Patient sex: F
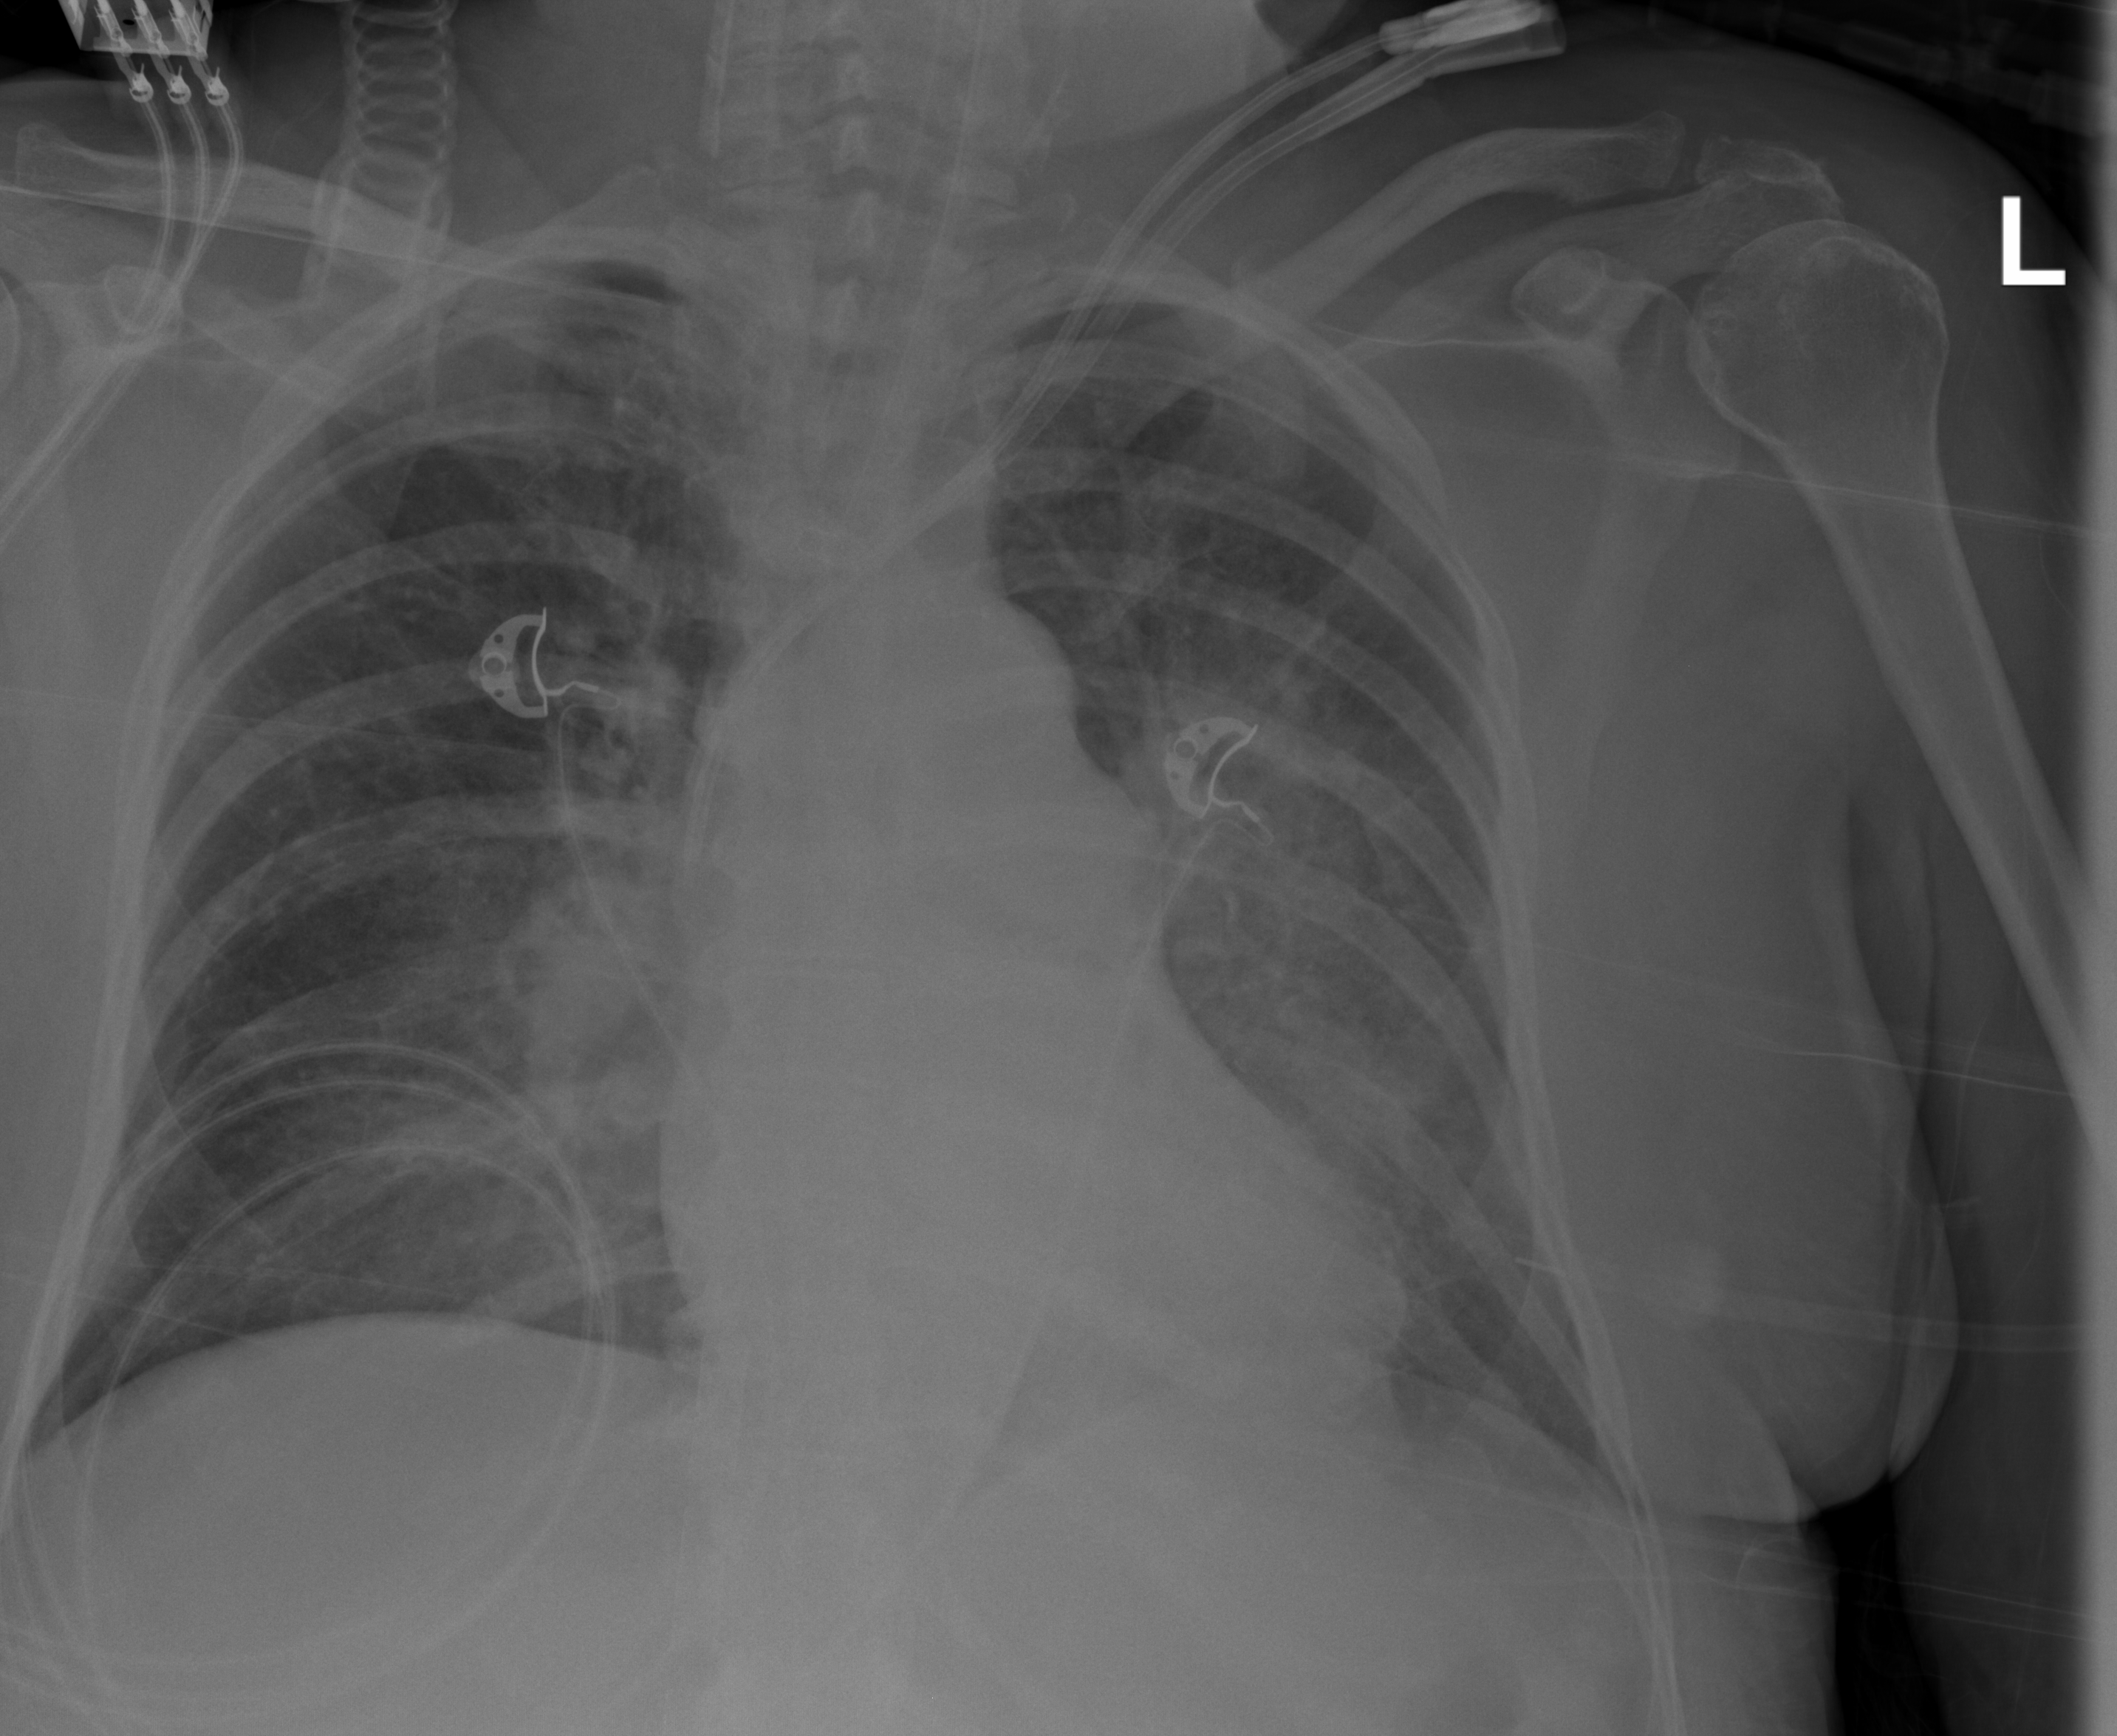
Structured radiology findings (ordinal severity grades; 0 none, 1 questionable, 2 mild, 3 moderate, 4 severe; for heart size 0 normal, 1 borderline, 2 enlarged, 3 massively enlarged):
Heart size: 0
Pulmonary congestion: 2
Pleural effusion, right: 0
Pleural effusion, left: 0
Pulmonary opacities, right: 2
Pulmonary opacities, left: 2
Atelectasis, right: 2
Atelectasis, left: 2